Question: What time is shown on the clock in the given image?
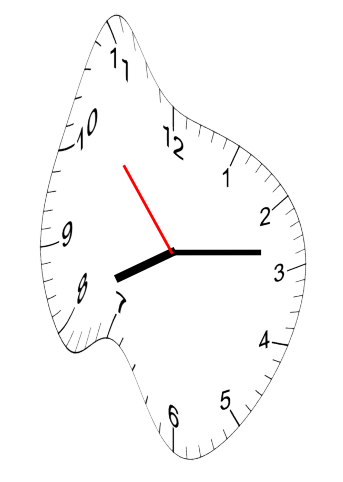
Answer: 08:13:53